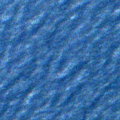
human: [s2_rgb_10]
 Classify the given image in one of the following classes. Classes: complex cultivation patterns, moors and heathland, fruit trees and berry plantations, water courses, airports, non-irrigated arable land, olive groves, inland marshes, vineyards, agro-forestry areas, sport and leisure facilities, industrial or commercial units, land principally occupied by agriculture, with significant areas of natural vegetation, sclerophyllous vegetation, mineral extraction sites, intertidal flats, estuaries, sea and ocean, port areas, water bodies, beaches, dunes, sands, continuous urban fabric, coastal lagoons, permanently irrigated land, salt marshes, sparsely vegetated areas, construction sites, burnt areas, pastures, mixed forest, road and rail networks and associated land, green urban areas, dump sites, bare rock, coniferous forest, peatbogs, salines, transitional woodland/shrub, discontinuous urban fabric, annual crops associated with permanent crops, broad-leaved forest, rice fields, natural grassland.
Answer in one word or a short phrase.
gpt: sea and ocean